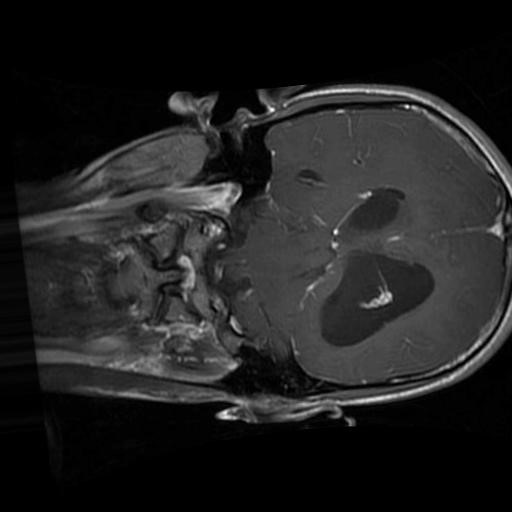
Label: brain_glioma